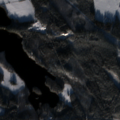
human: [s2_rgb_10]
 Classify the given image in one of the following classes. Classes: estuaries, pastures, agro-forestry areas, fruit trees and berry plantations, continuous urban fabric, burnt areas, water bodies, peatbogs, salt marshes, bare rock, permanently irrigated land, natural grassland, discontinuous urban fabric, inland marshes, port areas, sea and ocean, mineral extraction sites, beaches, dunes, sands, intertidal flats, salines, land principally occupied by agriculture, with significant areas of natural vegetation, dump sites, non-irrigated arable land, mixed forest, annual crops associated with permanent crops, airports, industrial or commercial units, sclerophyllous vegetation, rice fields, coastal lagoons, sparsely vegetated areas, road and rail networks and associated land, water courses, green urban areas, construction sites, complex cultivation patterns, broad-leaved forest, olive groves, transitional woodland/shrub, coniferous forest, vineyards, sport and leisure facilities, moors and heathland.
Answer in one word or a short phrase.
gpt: non-irrigated arable land, coniferous forest, mixed forest, water bodies